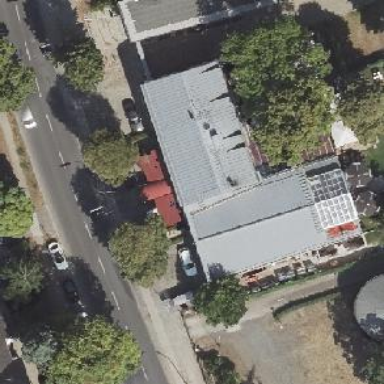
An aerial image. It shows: Restaurant.